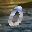
Label: 0